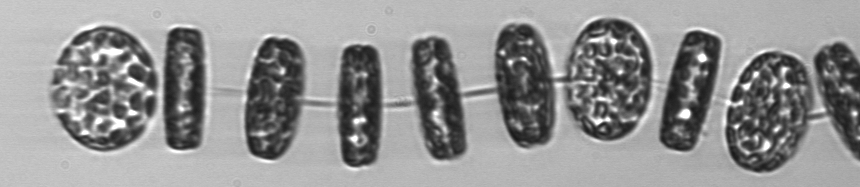
Label: Thalassiosira